Question: Is there any api or way of checking if a coordinate or location exist in the returned Direction Api response?
<URL>
I want to check if the returned Direction Api response contains my hardcoded coordinate/location?

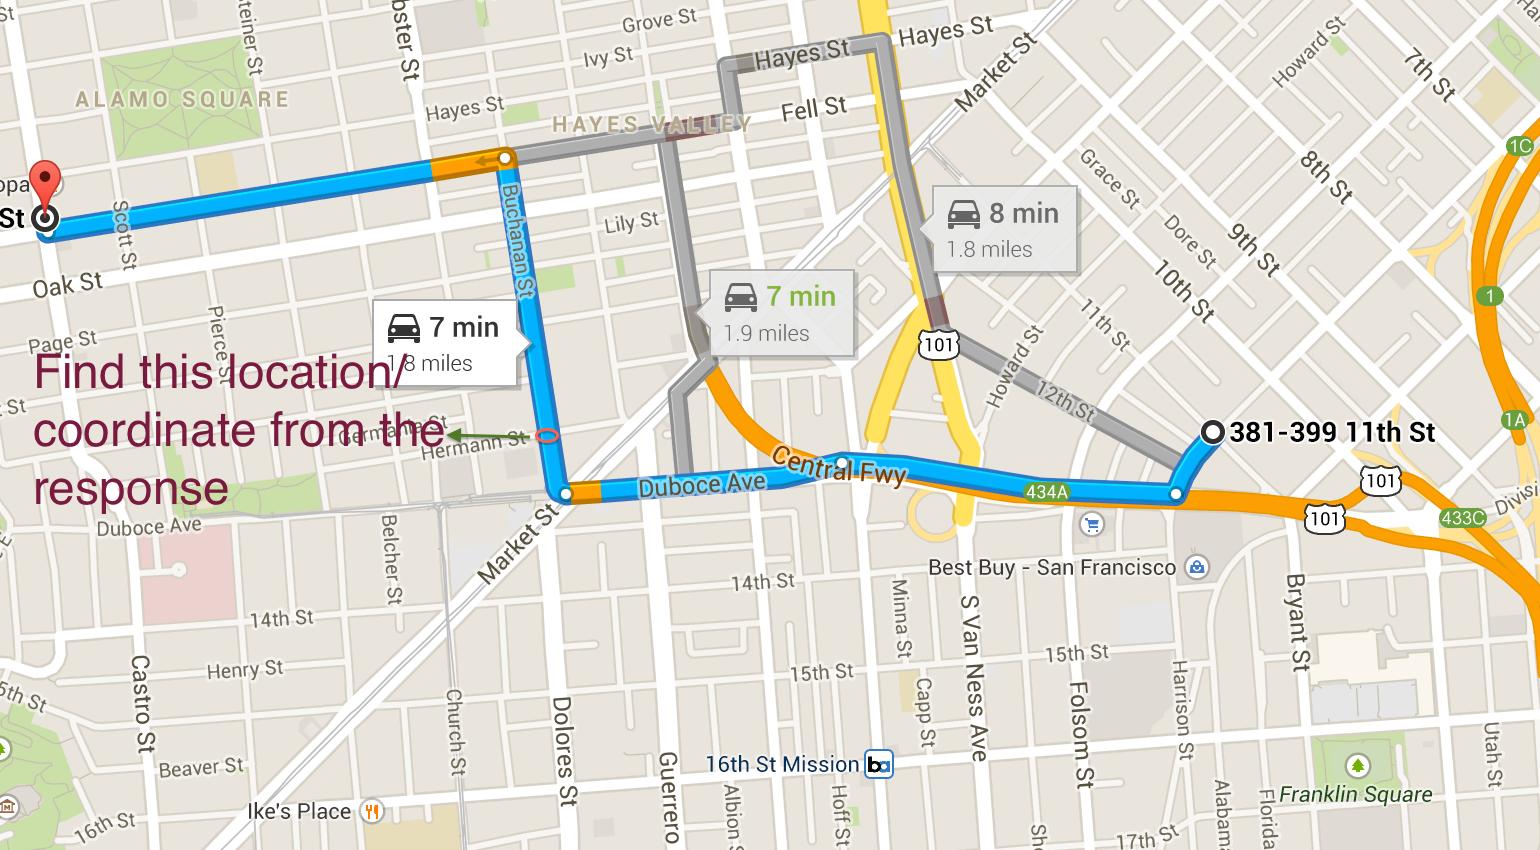
Answer: If you use the API:
The DirectionsRoute returns the overview_path (array of the lat/lng). With this, you can create a Polyline. And you can use this Polyline to call google.maps.geometry.poly.isLocationOnEdge function
If you use the WebService:
The returned JSON have a overview_polyline key. You can use it to create the Polyline and call google.maps.geometry.poly.isLocationOnEdge function
Regards